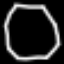
Label: octagon